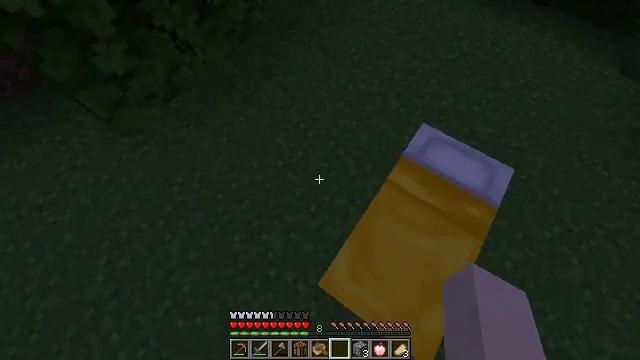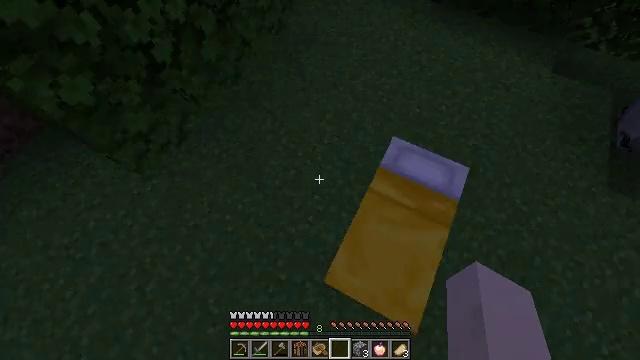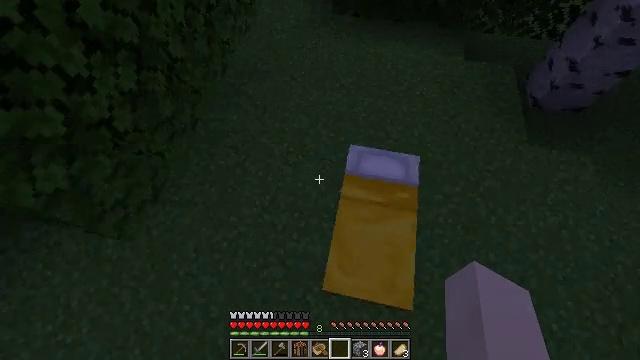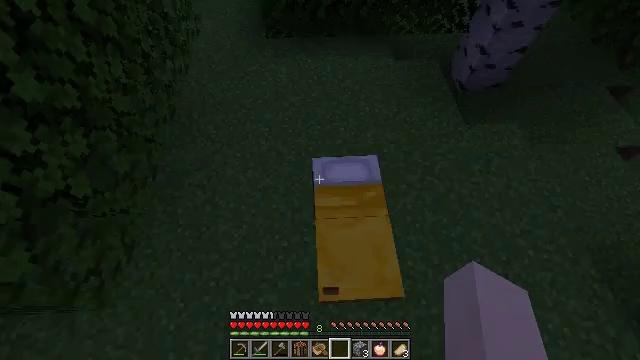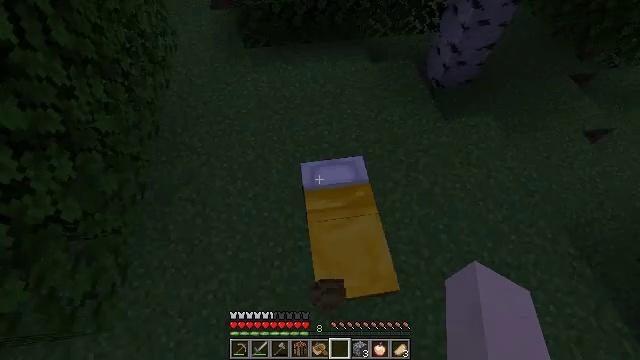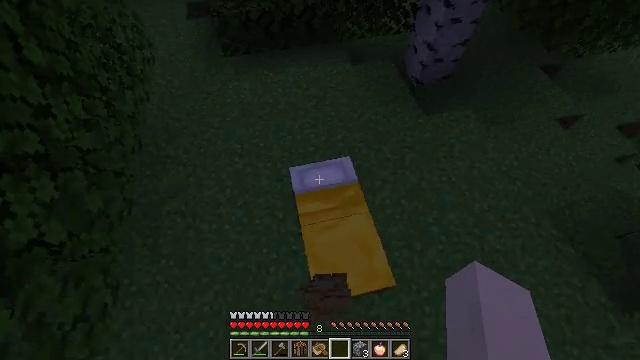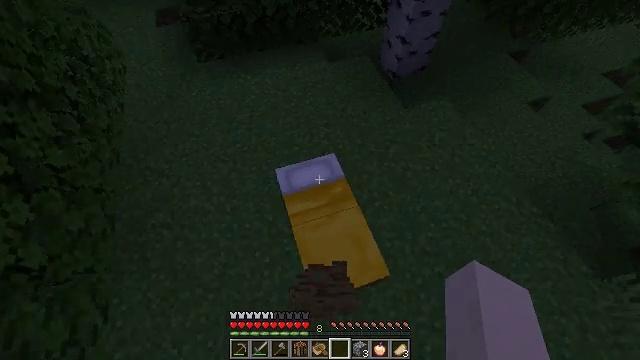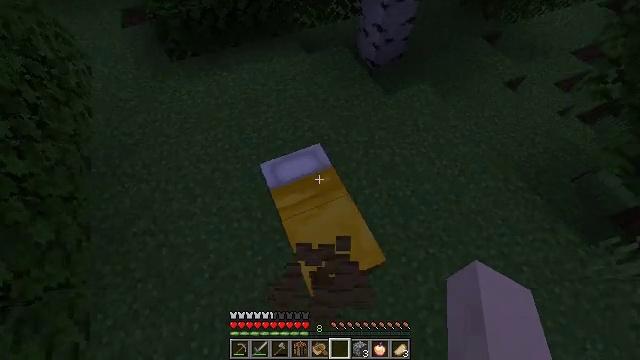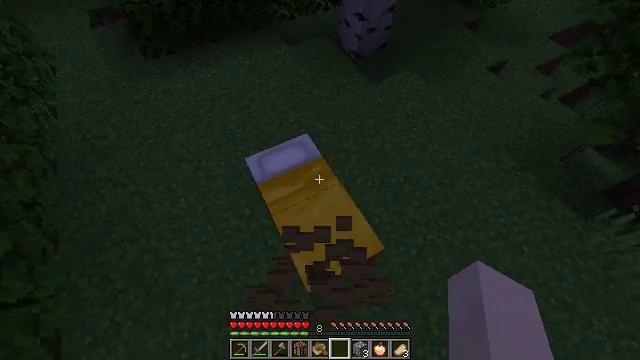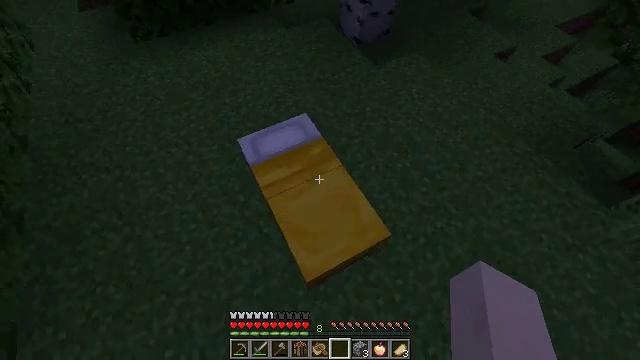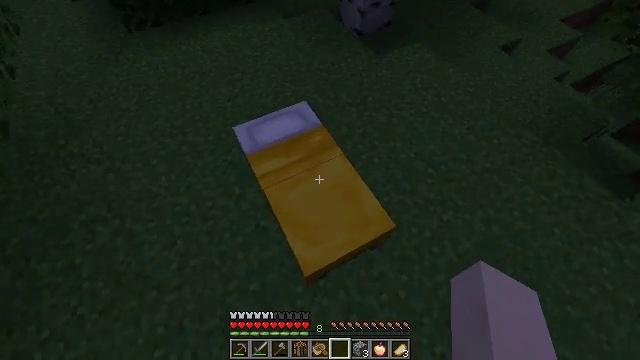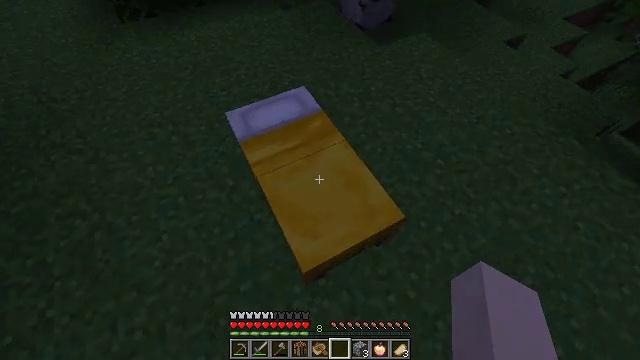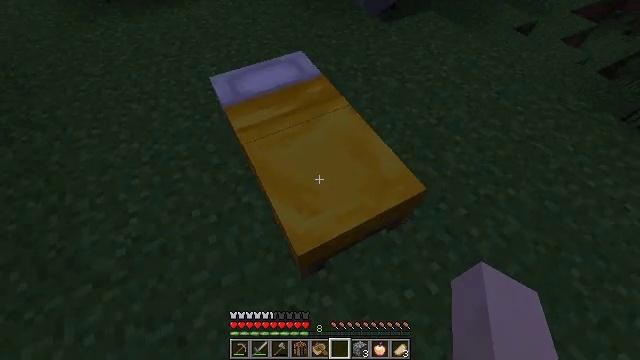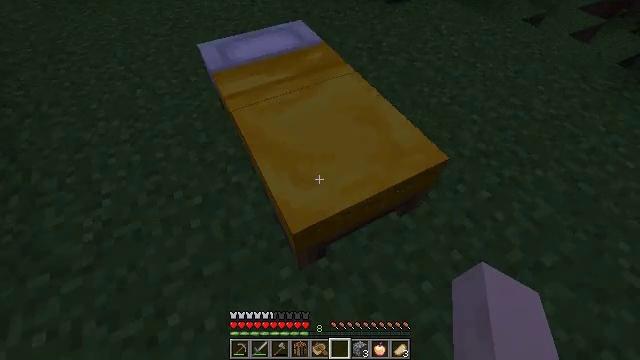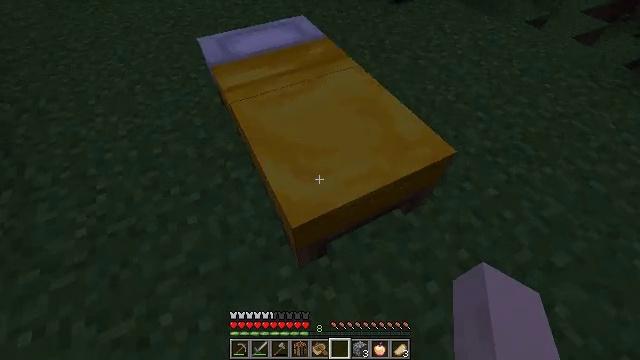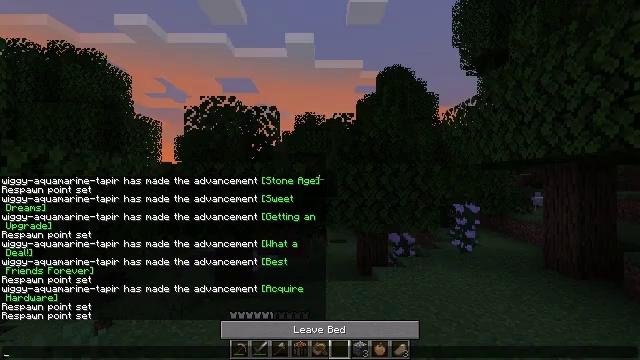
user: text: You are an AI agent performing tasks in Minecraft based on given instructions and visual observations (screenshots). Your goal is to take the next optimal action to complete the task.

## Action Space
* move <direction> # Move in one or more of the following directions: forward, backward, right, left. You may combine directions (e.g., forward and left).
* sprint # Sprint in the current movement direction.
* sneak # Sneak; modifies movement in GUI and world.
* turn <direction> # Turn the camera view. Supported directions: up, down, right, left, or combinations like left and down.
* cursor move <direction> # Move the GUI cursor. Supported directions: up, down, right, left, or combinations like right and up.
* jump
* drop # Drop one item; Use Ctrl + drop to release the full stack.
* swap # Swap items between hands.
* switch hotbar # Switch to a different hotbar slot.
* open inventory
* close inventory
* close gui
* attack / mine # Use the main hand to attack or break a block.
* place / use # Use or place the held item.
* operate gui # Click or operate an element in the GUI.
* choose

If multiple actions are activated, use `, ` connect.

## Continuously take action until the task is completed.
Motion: motion action
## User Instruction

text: Mine the yellow bed to pick it up.
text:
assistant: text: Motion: turn right
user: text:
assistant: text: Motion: turn right and up
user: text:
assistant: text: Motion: turn right and up
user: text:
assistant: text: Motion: turn right
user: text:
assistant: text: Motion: turn right
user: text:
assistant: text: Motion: turn right
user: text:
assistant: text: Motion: turn right
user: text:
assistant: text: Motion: turn right
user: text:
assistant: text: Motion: use / place
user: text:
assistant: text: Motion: use / place
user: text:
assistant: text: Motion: turn up, use / place
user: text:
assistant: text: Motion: turn up
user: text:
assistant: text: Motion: turn up
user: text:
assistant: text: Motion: no_op
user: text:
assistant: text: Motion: no_op
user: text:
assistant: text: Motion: open gui
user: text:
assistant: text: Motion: no_op
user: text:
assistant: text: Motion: no_op
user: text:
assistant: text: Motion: no_op
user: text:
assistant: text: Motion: no_op
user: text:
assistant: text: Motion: no_op
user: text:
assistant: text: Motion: no_op
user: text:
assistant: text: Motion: no_op
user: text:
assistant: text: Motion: no_op
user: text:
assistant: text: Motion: no_op
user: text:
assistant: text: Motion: no_op
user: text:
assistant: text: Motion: no_op
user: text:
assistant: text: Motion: no_op
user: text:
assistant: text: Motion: no_op
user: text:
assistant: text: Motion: no_op